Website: lowes
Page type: customer-info-address
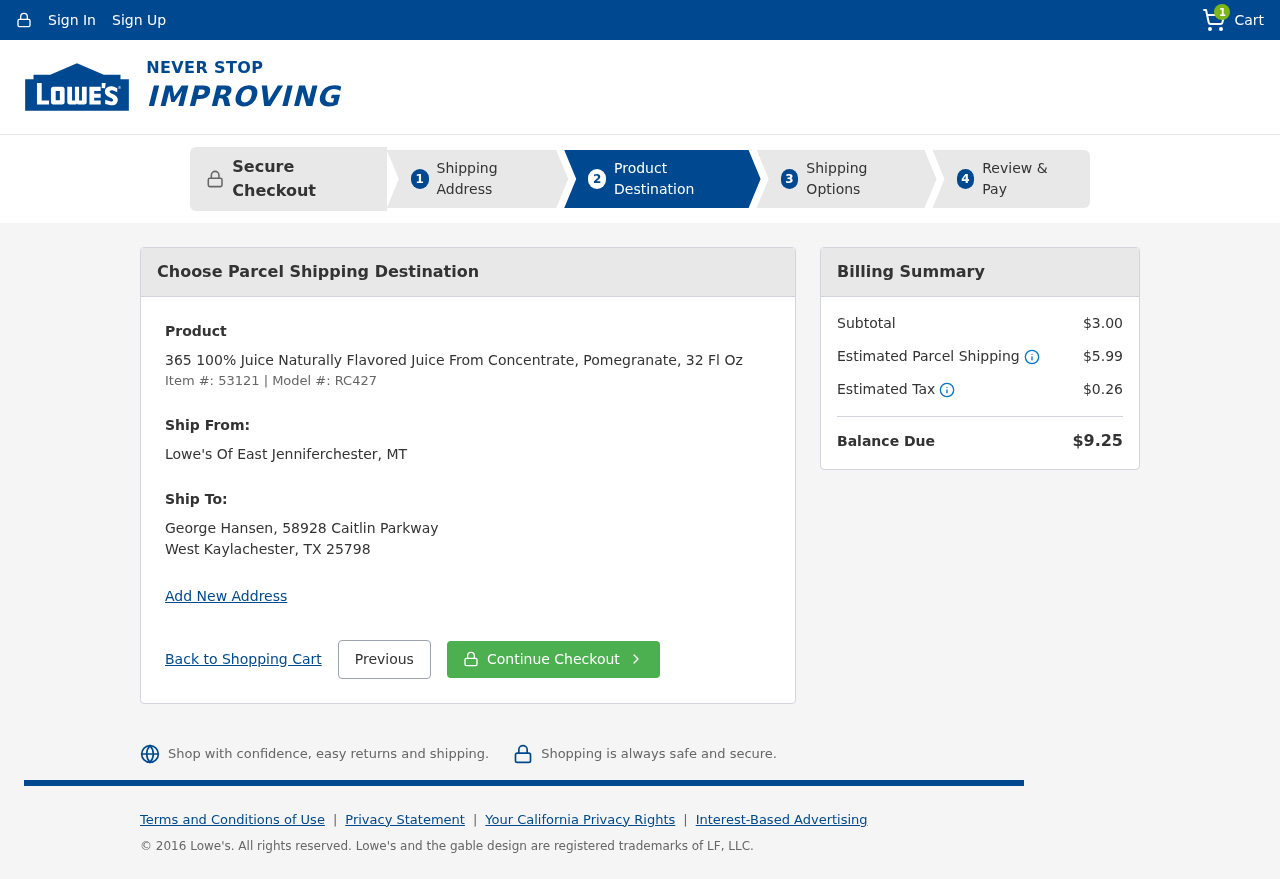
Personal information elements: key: PII_FULLNAME
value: George Hansen
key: PII_STREET
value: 58928 Caitlin Parkway
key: PII_CITY_STATE2
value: East Jenniferchester, MT
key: PII_CITY_STATE_ZIP
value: West Kaylachester, TX 25798
Product elements: key: PRODUCT1_NAME
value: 365 100% Juice Naturally Flavored Juice From Concentrate, Pomegranate, 32 Fl Oz
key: PRODUCT1_ITEM_NUMBER
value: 53121
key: PRODUCT1_MODEL_NUMBER
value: RC427
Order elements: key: ORDER_NUM_ITEMS
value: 1
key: ORDER_SUBTOTAL
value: $3.00
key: ORDER_SHIPPING_COST
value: $5.99
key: ORDER_TAX
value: $0.26
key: ORDER_TOTAL
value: $9.25